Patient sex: M
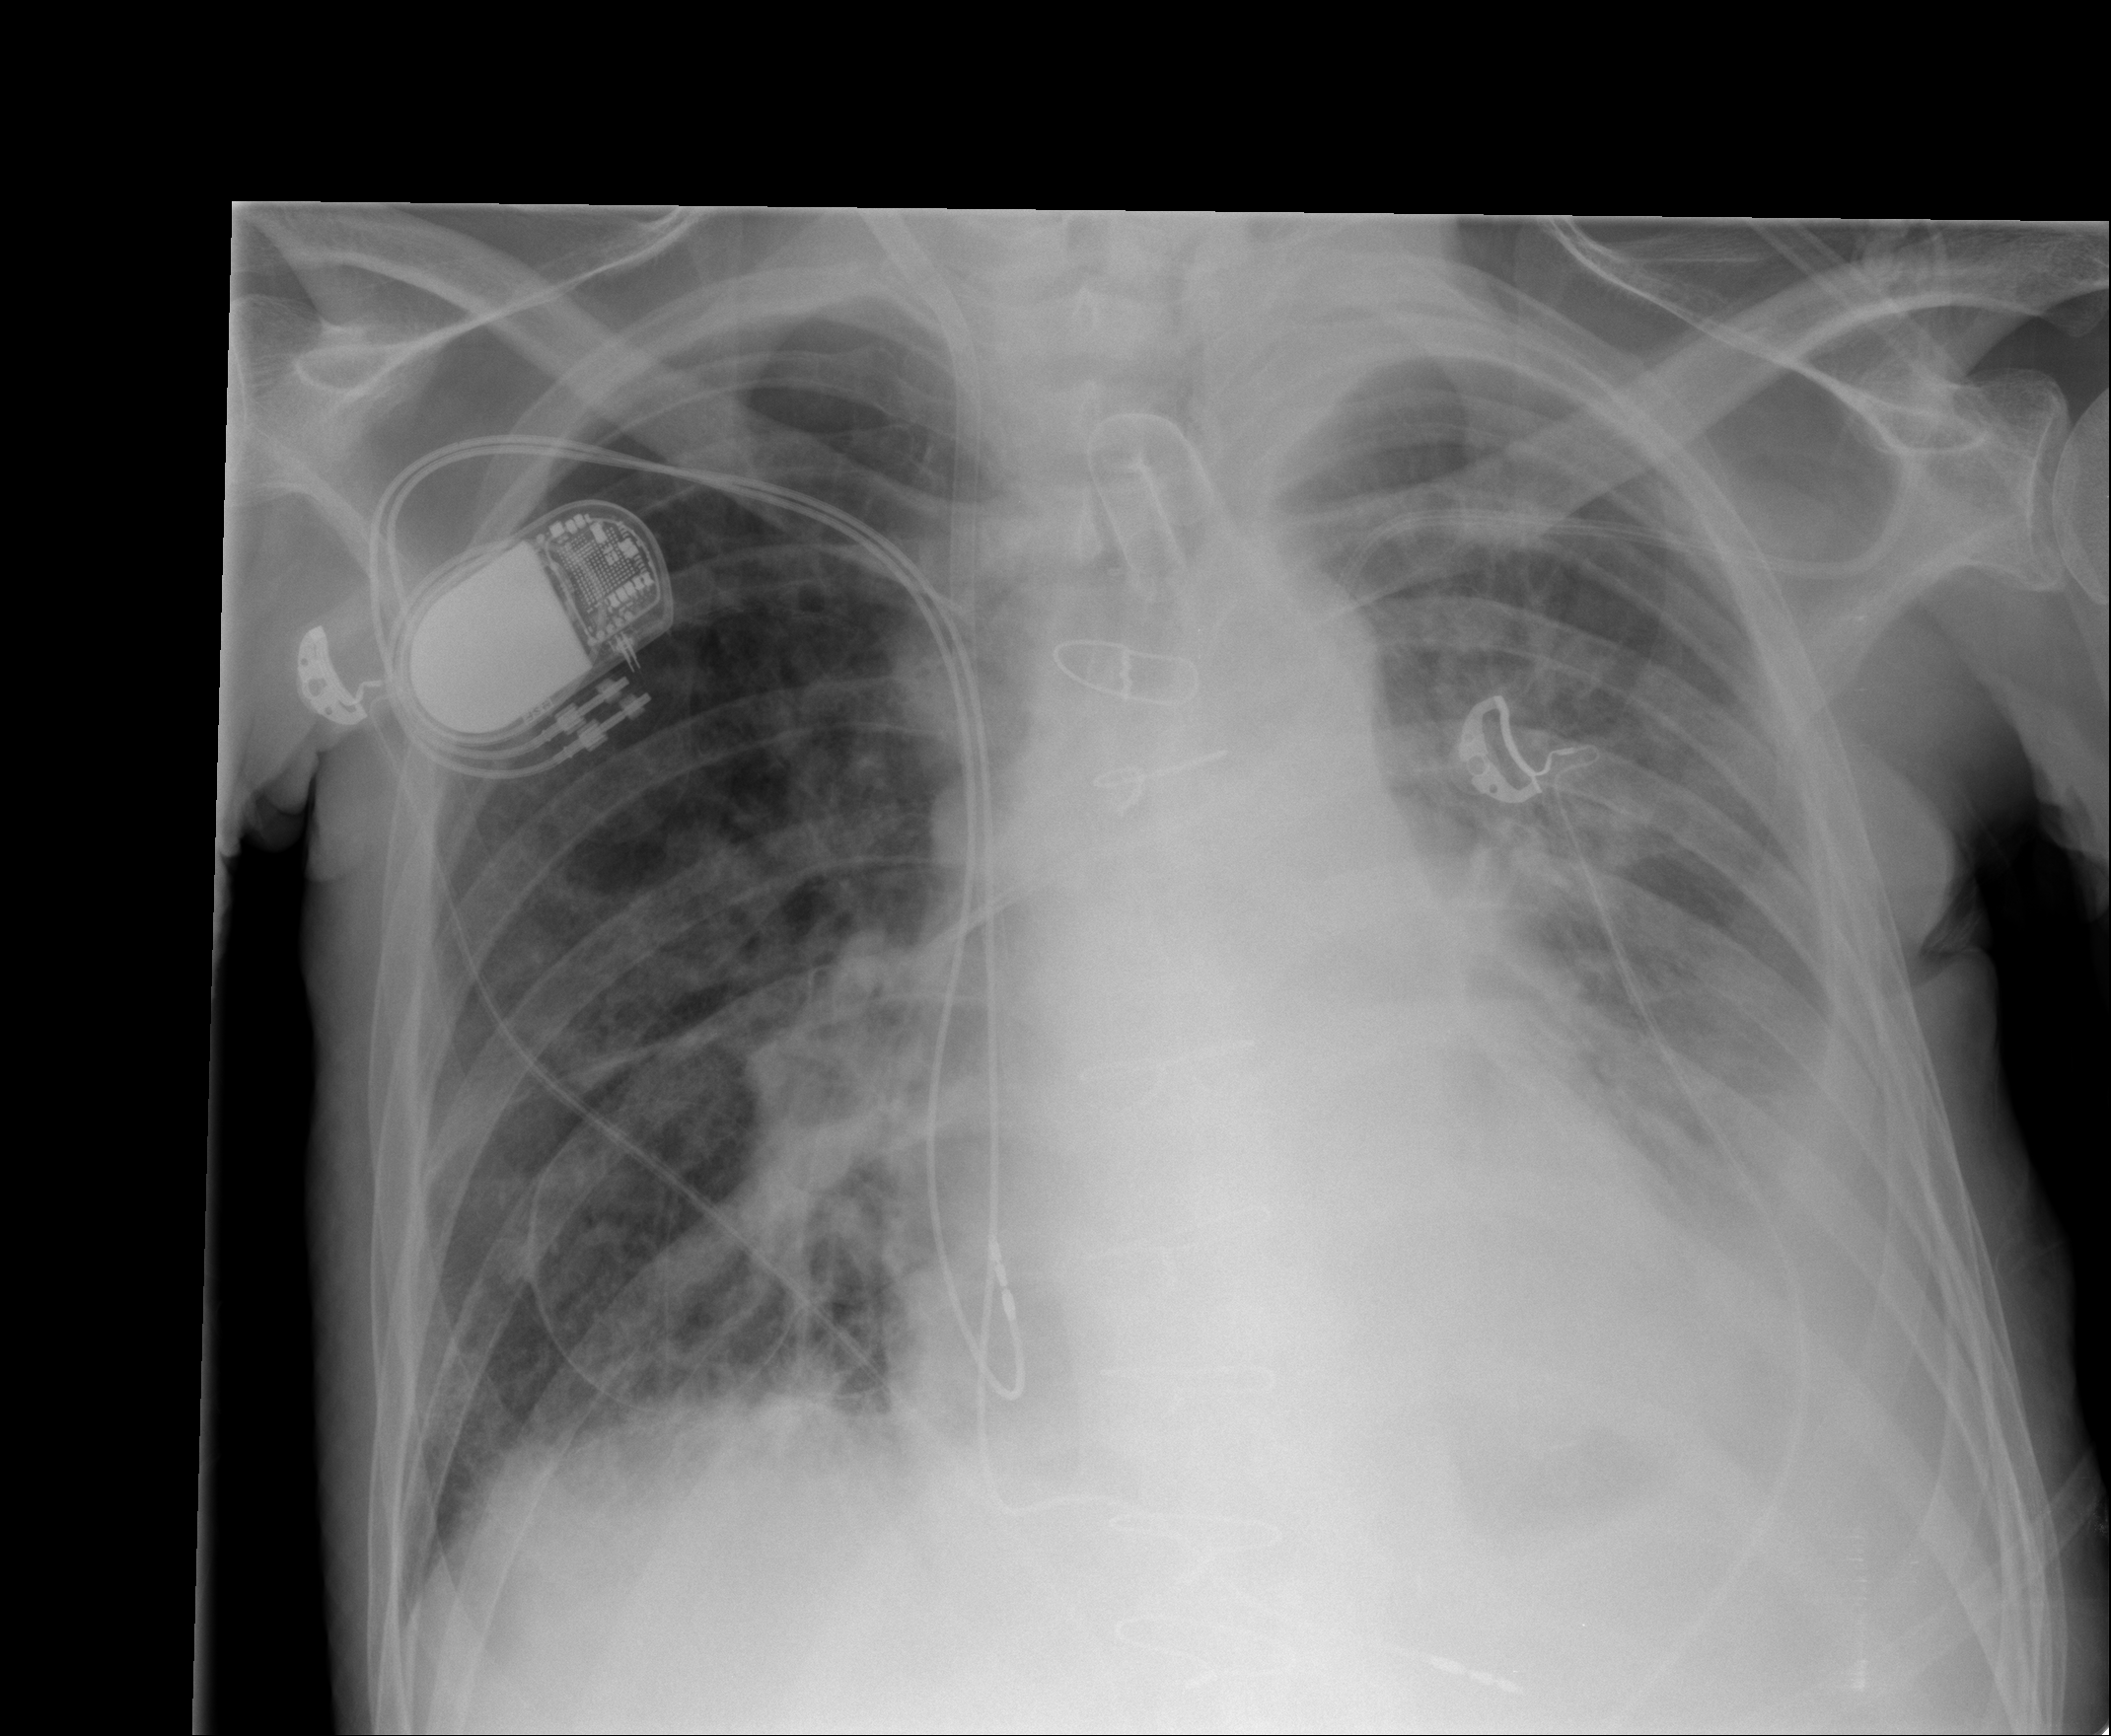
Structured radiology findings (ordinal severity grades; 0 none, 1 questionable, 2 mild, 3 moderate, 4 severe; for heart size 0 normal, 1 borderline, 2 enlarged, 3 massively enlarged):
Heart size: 2
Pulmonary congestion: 2
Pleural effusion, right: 0
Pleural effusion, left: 2
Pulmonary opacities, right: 2
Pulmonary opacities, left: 2
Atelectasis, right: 2
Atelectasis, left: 2